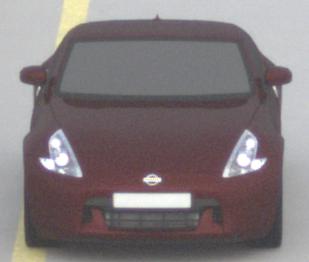
Make: Nissan
Model: 370Z Coupé
Detailed model: 370Z (Z34) Coupé
Model produced from: 2009/12
Model produced until: 2013/03
Doors: 3
Color: red
Road condition: dry road
Daytime: morning or afternoon
Contrast: low contrast